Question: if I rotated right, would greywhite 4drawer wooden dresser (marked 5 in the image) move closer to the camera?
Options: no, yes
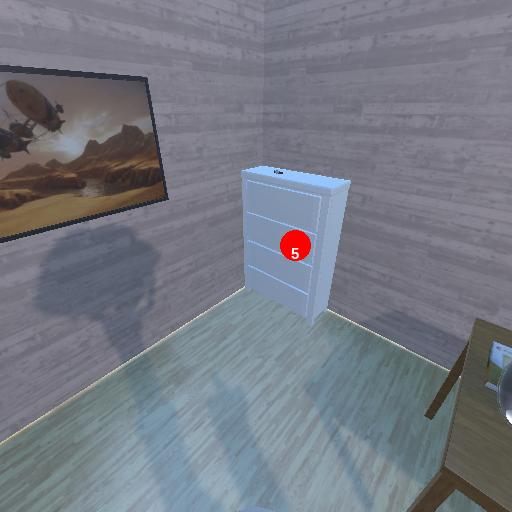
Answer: no